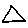
Label: triangle